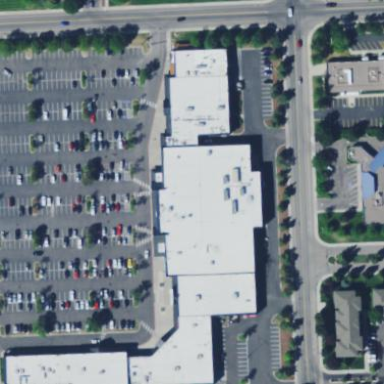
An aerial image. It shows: Part of building that houses supermarket.